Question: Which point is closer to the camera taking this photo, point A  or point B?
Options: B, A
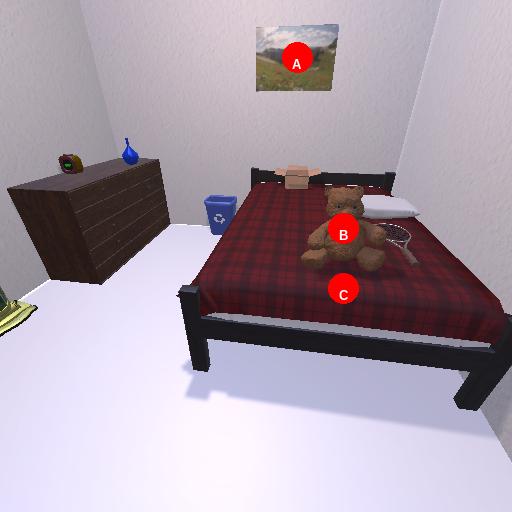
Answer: B